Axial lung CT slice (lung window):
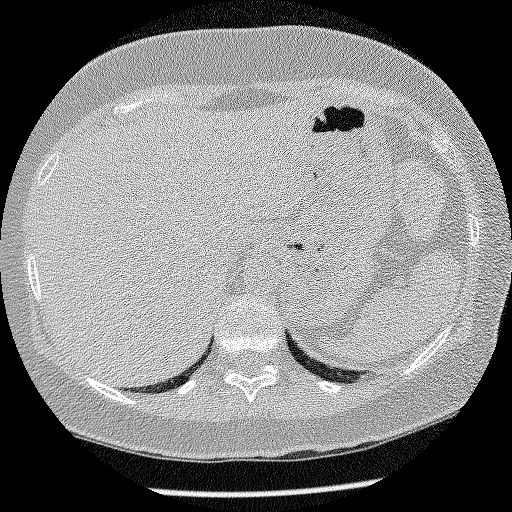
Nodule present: no